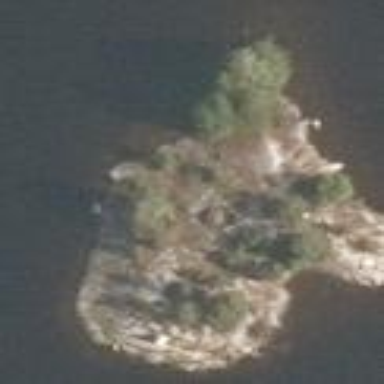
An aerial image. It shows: Image showing island.